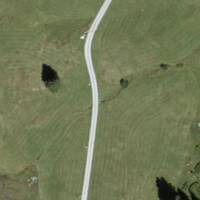
EUNIS habitat code: 25
Species observed at this site:
Hedysarum hedysaroides